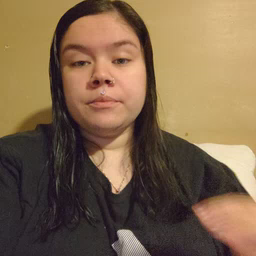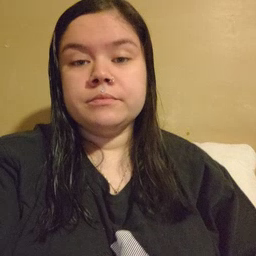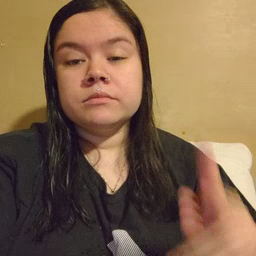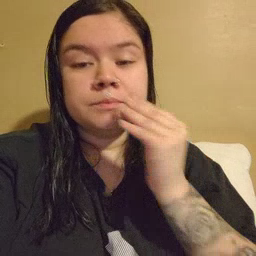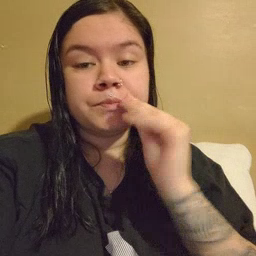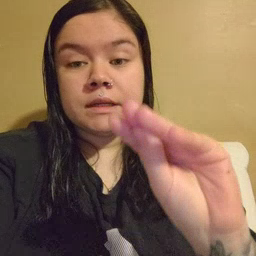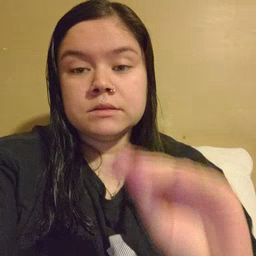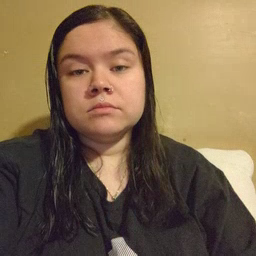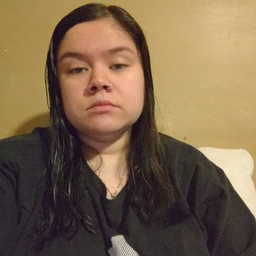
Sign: kiss